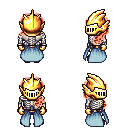
a pixel art fantasy rpg character, male body template, skeleton, overskirt, gold greaves, red princess hairstyle, gold helm, gold gloves, brown slippers, four views (front, back, left, right), 2x2 character sprite sheet, small pixel art, hard edges, no anti-aliasing